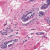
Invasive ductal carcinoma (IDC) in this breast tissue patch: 0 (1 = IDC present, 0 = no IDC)